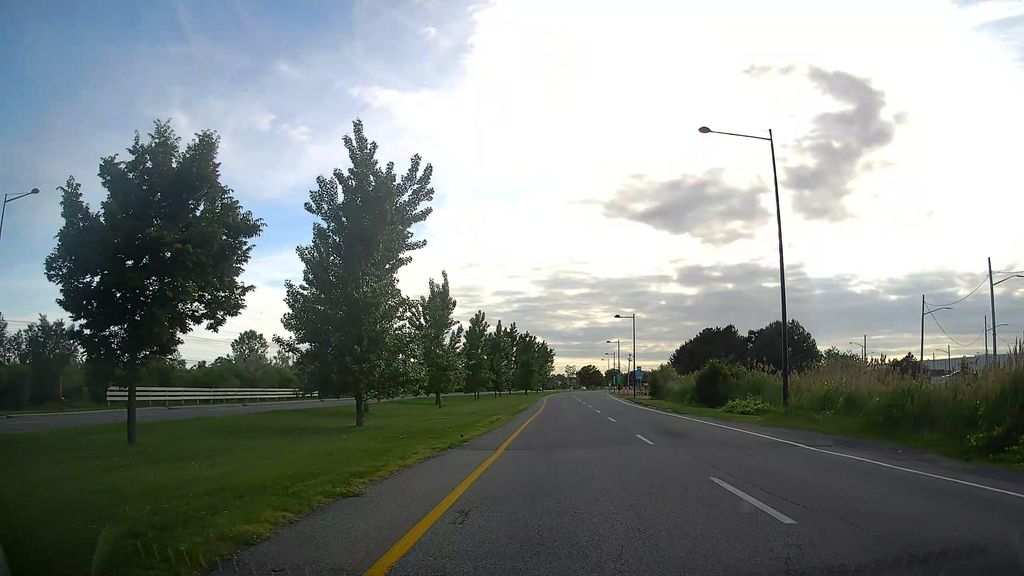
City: montreal